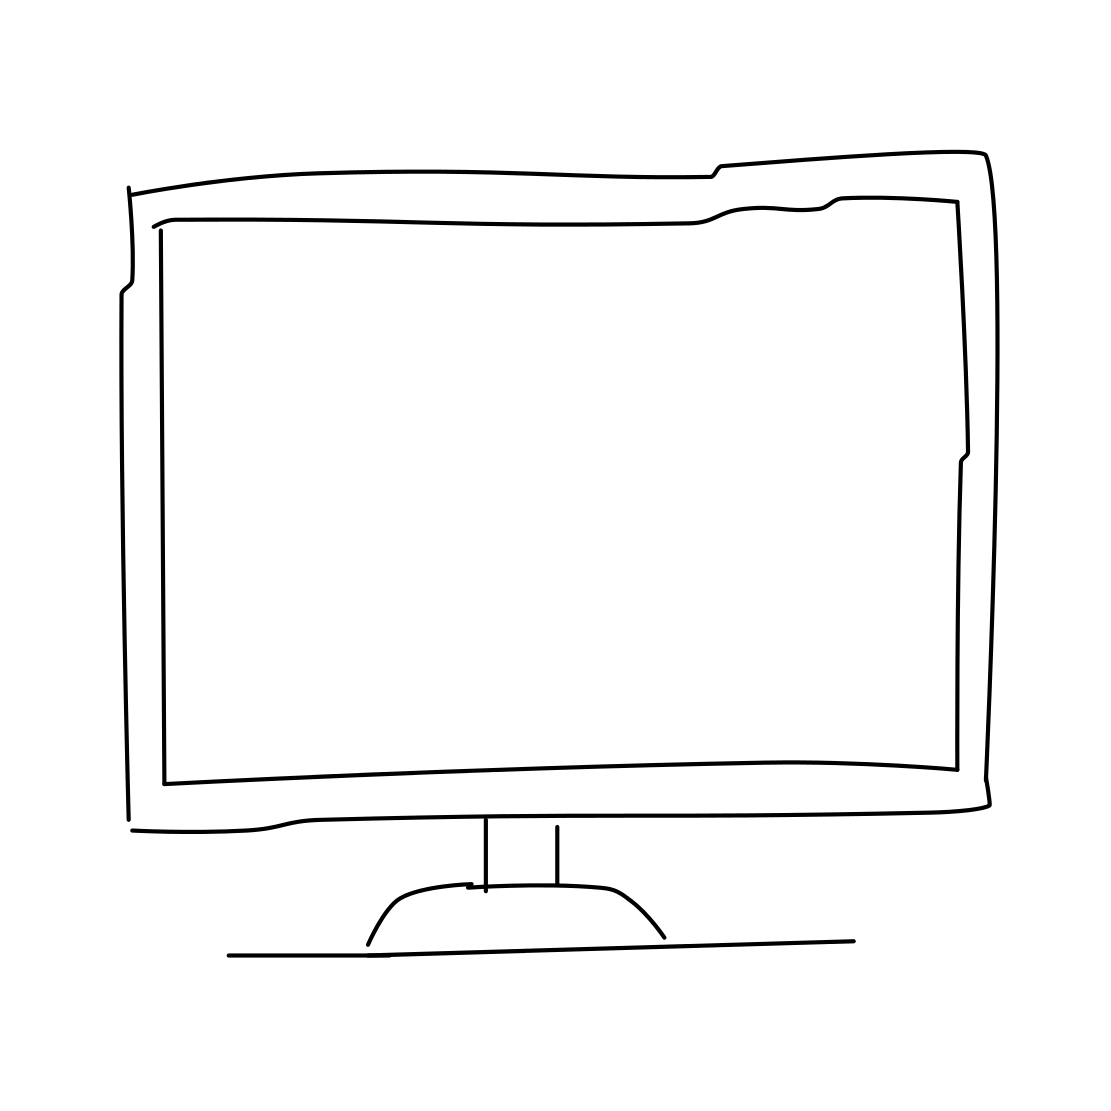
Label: computer monitor